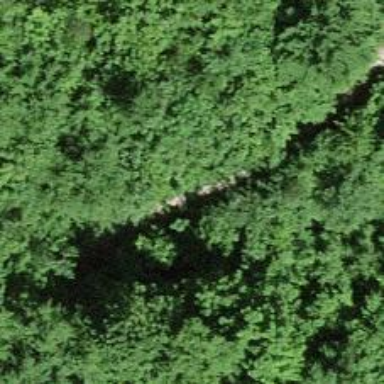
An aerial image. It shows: Unpaved path.